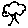
Label: tree